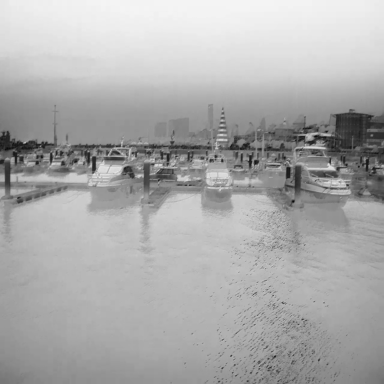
There are nine objects shown in the infrared image, including seven canoes, and two sailboats.